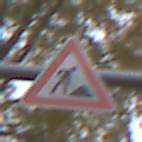
Verkehrszeichen: Arbeitsstelle
Umgebung: Outdoor, Nature
Tageszeit: Midday
Wetter: Overcast
Licht: Natural
Jahreszeit: Autumn
Kontrast: LowContrast